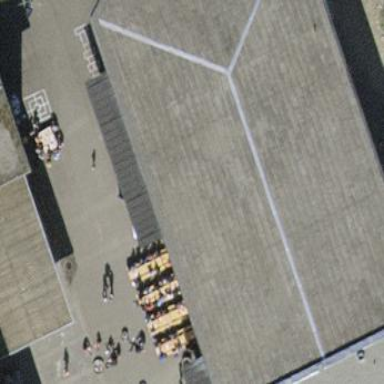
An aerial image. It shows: School building with tile roof.